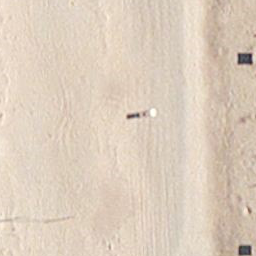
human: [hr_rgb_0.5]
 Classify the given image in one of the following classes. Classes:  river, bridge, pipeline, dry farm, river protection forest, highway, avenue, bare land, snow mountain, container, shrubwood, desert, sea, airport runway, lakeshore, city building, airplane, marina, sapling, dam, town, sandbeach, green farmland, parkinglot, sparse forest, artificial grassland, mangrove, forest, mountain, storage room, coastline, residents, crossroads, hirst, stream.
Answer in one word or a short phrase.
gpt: sandbeach